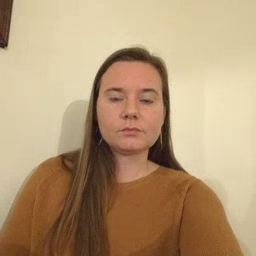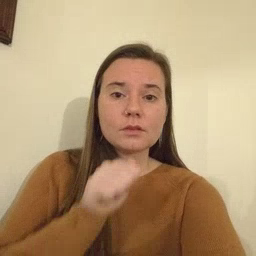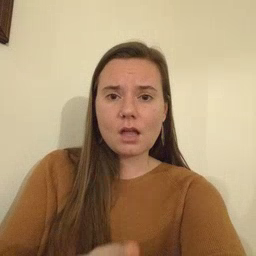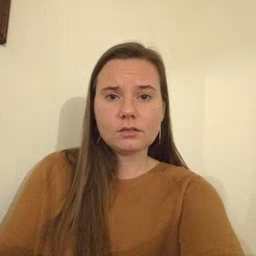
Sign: not